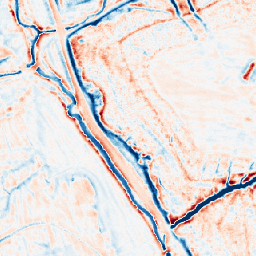
Category: edge_preserving
Decomposition family: bilateral
Decomposition parameters: d: 15
sigma_color: 75
sigma_space: 75
Upsampling method: nearest
Upsampling parameters: scale: 4
Upsampling scale: 4